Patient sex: M
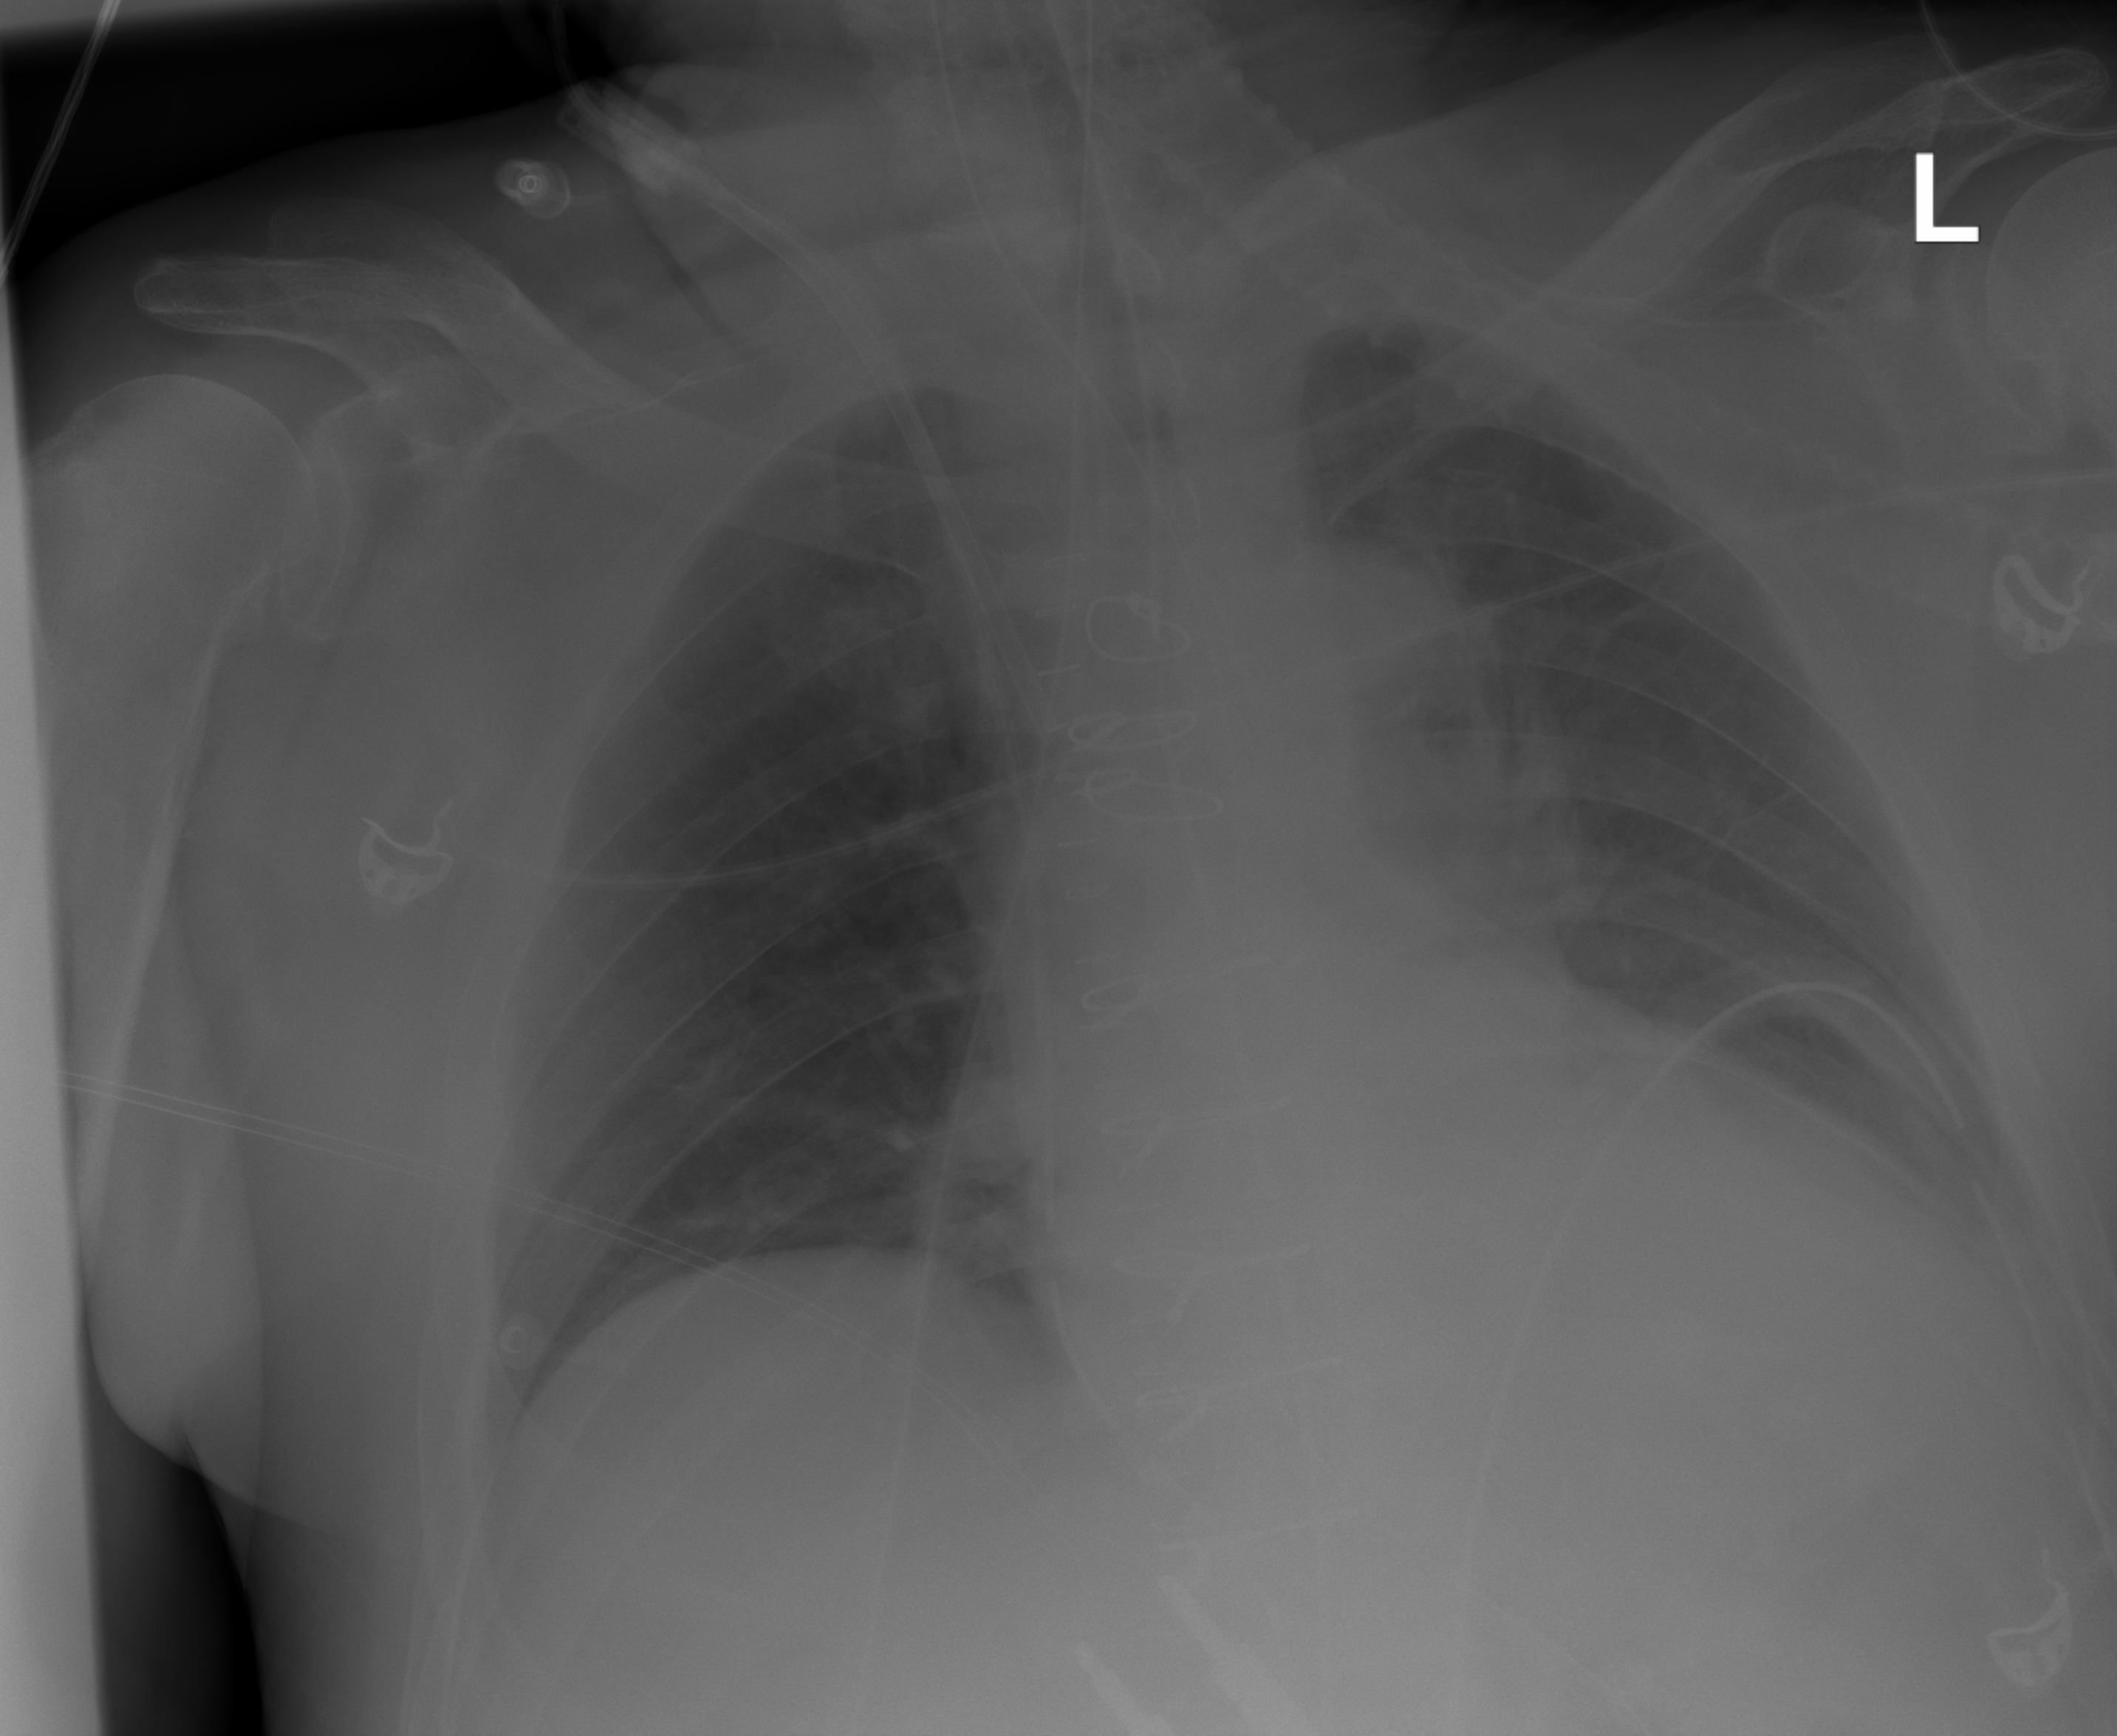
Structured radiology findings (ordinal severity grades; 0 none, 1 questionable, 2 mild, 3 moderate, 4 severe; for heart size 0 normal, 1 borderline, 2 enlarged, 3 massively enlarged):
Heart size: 1
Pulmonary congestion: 0
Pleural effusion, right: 0
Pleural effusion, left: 0
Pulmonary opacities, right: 0
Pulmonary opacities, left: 0
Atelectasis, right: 0
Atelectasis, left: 2